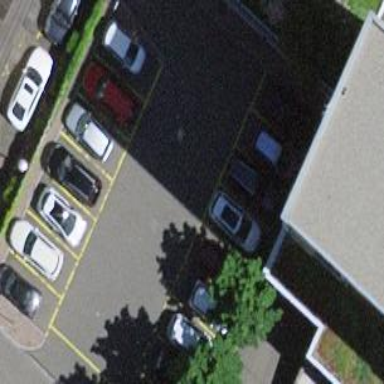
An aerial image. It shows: Parking area with surface.